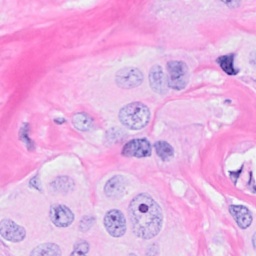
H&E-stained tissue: Breast